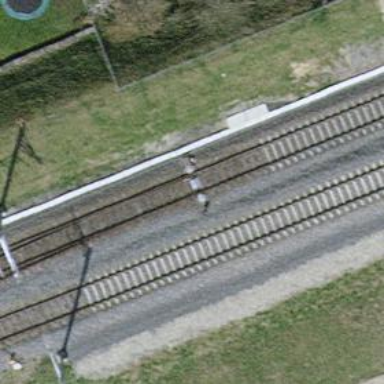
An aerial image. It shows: Railway switch.